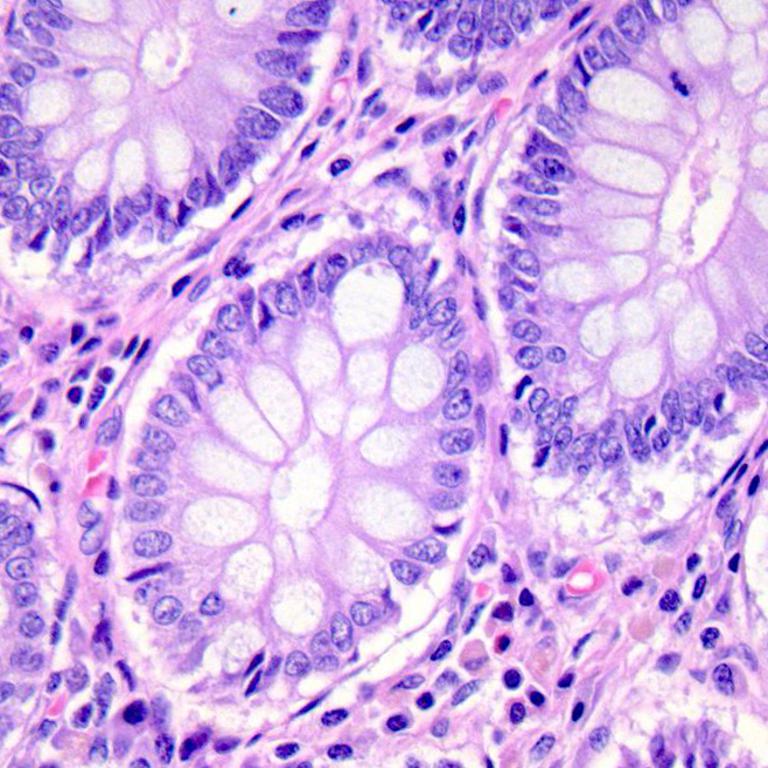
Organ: colon
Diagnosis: benign